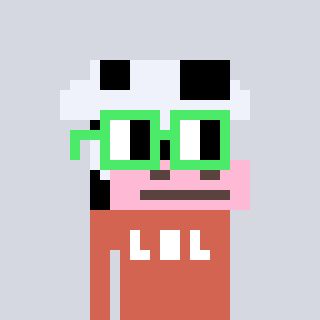
a pixel art character with square light green glasses, a cow-shaped head and a peachy-colored body on a cool background